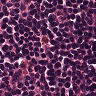
Metastatic tissue present: no